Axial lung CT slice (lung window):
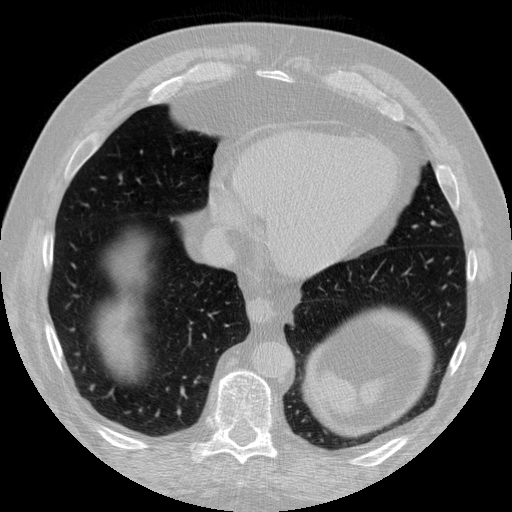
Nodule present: no